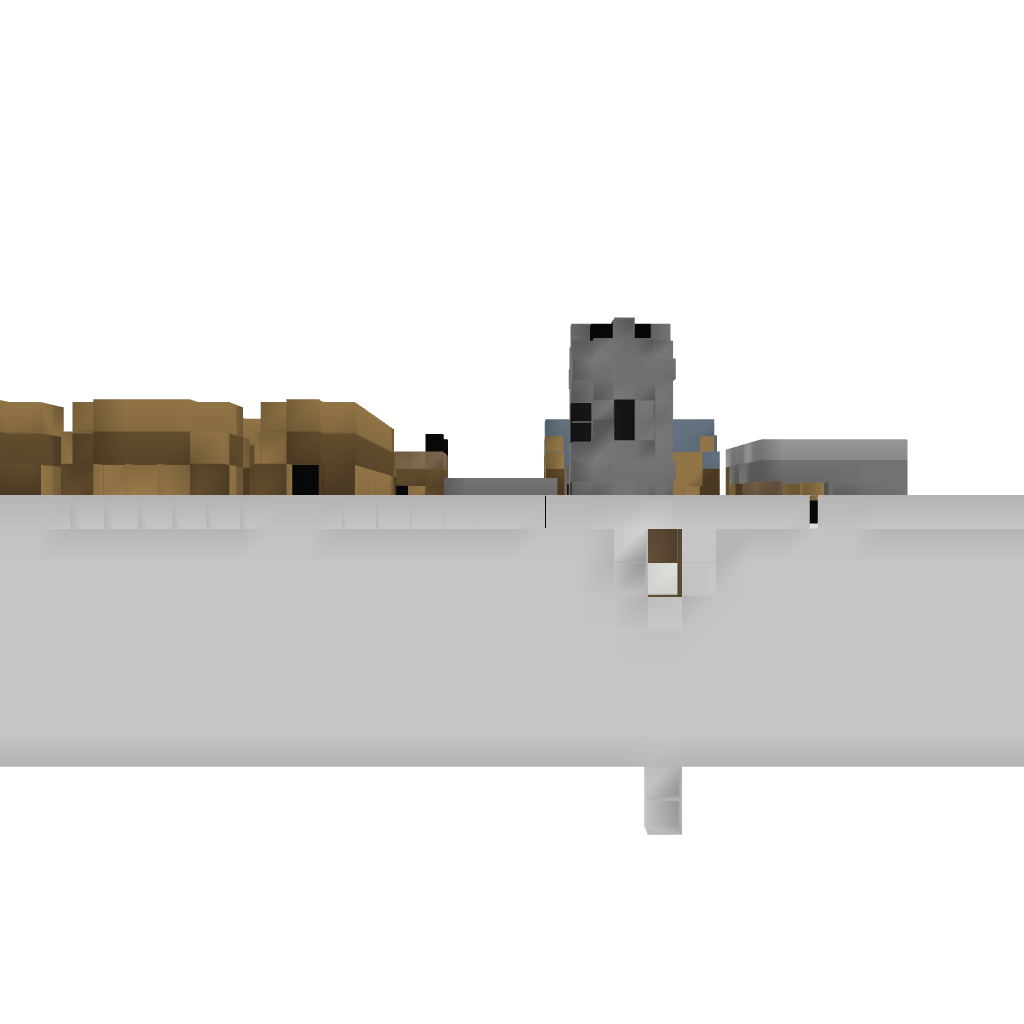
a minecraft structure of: Floating city